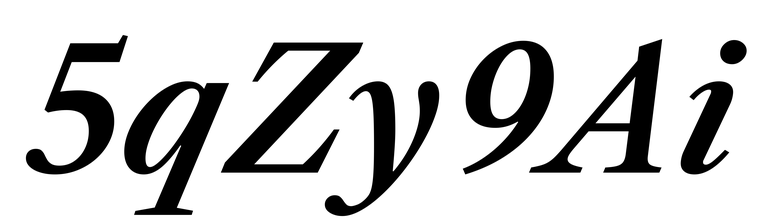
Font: LibreCaslonText-Italic_SemiBold_Italic